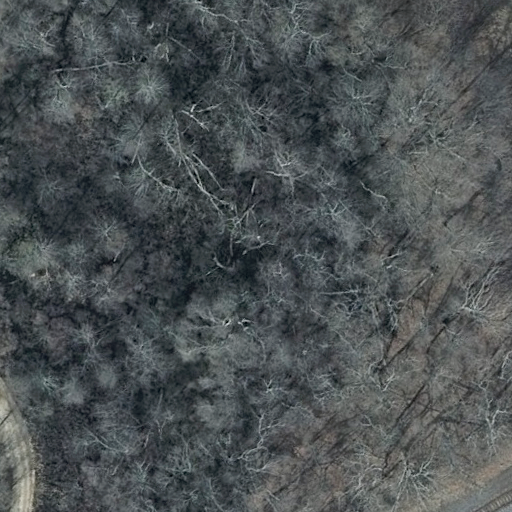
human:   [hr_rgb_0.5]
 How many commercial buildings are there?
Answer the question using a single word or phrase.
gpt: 0

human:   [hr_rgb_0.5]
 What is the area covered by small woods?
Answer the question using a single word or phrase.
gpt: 0m2

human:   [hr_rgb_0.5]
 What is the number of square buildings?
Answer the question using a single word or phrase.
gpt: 0

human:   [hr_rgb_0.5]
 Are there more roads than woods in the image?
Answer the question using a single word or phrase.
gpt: no

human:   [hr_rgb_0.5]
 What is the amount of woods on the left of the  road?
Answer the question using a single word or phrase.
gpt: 0

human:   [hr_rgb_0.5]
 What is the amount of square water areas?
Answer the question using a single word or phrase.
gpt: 0

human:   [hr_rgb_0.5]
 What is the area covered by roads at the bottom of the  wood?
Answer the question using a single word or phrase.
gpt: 0m2

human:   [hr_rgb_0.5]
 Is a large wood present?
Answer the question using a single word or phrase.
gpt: yes

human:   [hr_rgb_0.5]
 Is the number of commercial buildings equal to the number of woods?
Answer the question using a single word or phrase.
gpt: no

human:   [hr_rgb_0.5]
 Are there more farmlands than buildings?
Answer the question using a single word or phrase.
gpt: yes

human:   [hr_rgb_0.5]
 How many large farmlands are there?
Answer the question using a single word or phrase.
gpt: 1

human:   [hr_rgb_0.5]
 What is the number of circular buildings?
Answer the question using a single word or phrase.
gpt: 0

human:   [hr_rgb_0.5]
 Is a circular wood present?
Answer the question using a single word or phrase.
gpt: no

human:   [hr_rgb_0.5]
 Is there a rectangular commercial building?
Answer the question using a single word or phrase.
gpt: no

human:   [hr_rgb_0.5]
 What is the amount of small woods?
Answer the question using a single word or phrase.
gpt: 0

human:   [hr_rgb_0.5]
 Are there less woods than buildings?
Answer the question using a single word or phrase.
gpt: no

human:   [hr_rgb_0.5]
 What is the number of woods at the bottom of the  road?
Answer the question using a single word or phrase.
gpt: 1

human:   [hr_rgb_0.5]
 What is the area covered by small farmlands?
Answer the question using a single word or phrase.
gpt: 0m2

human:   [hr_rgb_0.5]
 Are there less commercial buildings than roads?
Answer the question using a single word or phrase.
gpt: yes

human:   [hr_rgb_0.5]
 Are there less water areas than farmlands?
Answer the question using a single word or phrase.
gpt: yes

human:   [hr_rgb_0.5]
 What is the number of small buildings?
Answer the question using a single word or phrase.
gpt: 0

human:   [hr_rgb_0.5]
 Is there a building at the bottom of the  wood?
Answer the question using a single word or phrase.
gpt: no

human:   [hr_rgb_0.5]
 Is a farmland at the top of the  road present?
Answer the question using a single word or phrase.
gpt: yes

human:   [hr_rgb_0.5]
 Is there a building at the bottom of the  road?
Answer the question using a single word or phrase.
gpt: no

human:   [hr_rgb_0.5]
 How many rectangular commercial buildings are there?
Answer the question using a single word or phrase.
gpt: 0

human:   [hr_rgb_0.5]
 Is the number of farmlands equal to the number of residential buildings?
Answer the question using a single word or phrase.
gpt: no

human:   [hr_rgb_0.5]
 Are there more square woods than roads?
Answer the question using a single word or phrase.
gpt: no

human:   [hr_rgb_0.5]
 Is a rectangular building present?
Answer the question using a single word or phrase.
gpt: no

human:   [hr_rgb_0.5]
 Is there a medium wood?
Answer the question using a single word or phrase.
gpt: no

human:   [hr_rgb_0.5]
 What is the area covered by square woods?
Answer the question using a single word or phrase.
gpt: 0m2

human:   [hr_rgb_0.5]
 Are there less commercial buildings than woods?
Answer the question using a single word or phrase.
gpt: yes

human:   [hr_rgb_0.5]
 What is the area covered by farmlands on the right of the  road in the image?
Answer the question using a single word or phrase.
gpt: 10299m2

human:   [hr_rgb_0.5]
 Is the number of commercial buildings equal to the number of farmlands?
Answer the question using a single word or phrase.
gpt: no

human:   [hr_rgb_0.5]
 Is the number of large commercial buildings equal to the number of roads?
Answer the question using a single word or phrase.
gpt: no

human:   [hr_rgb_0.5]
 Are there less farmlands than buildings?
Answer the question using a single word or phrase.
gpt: no

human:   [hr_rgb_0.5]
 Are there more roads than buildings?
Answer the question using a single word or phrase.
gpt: yes